Interaction volume radius: 5 \u00c5
Interaction volume height: 10 \u00c5
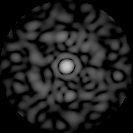
Disorder parameter: 0.8353